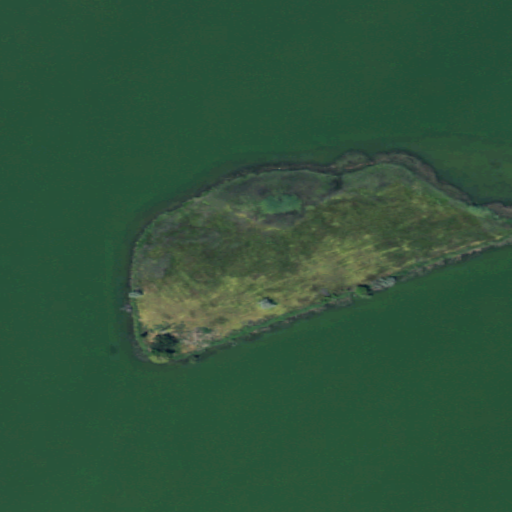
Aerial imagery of island in Washington named Crest Island containing open water and herbaceous wetlands